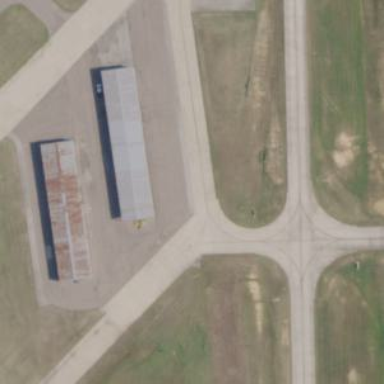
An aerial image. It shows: View of taxiway at the airport.